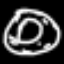
Label: donut